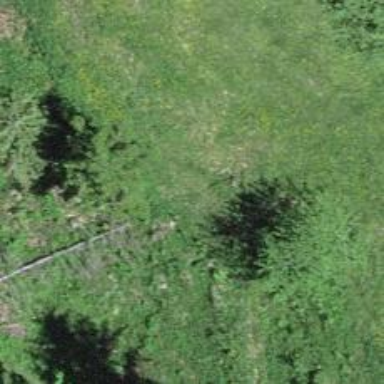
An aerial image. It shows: Grass track road with grade 5 tracktype.